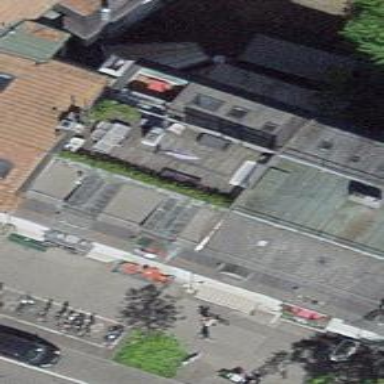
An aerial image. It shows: Hardware shop.